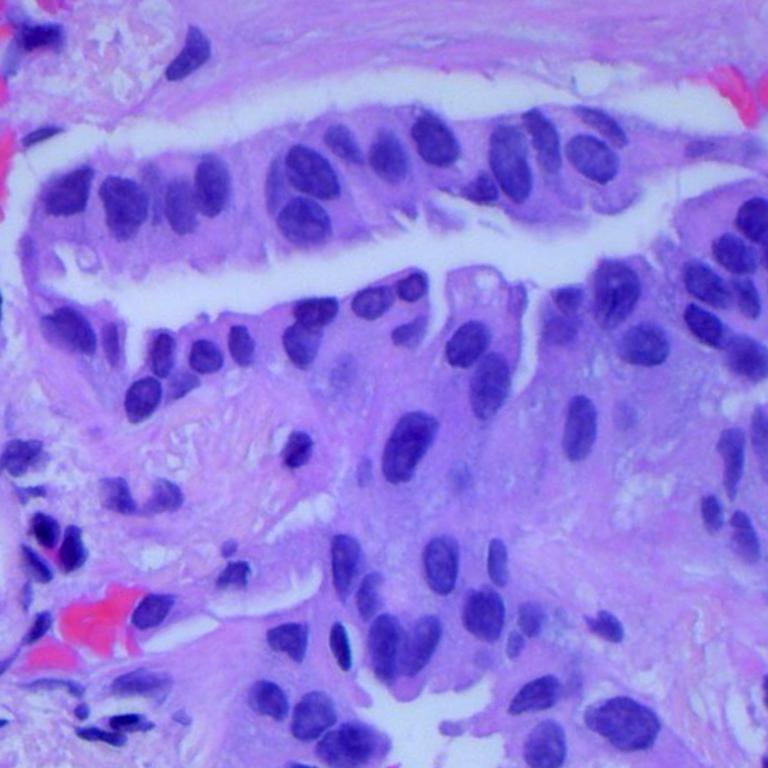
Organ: lung
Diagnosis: adenocarcinomas